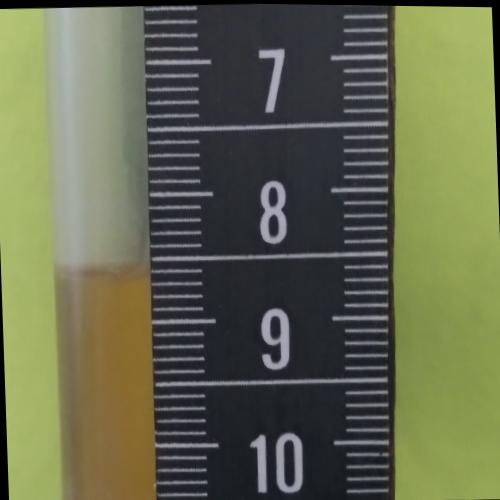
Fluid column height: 8.6 cm